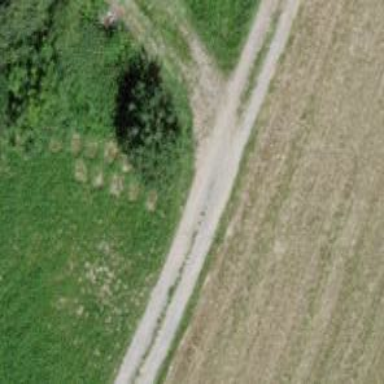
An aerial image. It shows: Gravel track.